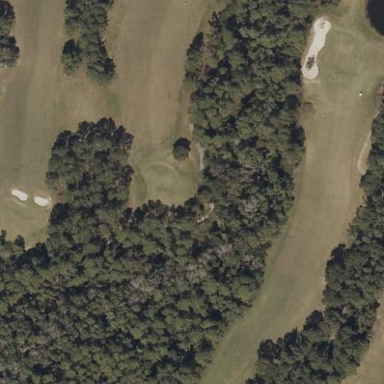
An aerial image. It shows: Grassy area designated as golf fairway.